Question: i Want to clone an entire div tag every time the ADD MORE button is clicked.. I tried but its not working.
'''
<div id="student" class="row"><br/><br/>
<div class="col-sm-6">
<div class="form-group">
<label class="control-label">Firstname</label>
<label style="color:red;" id="std_first_name_error"></label>
<div class="append-icon">
<input type="text" id="std_first_name" name="std_first_name1" id="password" class="form-control" placeholder="Enter first name" minlength="4" maxlength="16" required>
<i class="icon-lock"></i>
</div>
</div>
</div>
<div class="col-sm-6">
<div class="form-group">
<label class="control-label">Select School</label>
<label style="color:red;" id="std_scl_error"></label>
<div class="option-group">
<select id="std_scl_name" name="std_scl_name" class="language" required>
<option value="">Select school..</option>
</select>
</div>
</div>
</div>
</div>
<button id="add_student" class="btn btn-embossed btn-primary">Add More</button>
'''
'''
<script type="text/javascript">
$(document).ready(function(){
var count = 2;
$('#add_student').click (function(e){
e.preventDefault()
var clonedEl = $('#student').first().clone()
clonedEl.find(':text').attr('name','std_first_name'+count)
});
});
</script>
'''

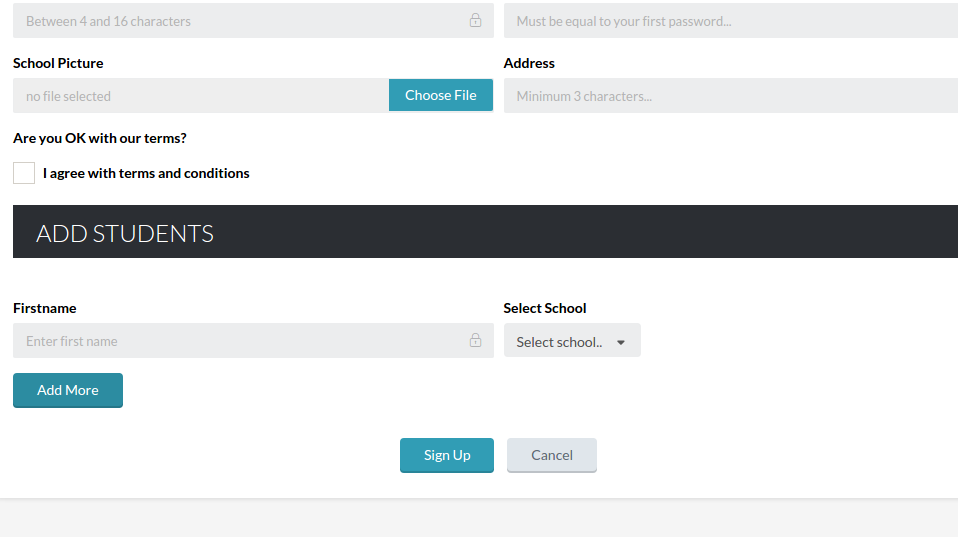
Answer: You have to create a div to contain all students
'''
<div id="all">
<div id="student" class='row'>--Your old stuff here</div>
</div>
'''
And change something in the js
'''
$(document).ready(function(){
var count = 2;
$('#add_student').click (function(e){
e.preventDefault();
var clonedEl = $('#student').first().clone();
clonedEl.find(':text').attr('name','std_first_name'+count);
//Add the newly div the the entire div
$('#all').append(clonedEl);
});
});
'''